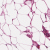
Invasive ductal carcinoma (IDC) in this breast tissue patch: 0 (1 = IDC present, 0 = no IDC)